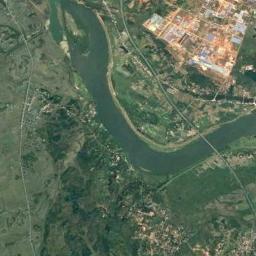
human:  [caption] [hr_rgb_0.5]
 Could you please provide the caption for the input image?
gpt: There are many trees on either side of the river .

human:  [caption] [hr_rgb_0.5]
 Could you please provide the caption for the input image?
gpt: The river goes through bare land and green grass .

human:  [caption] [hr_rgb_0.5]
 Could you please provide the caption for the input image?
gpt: A turquoise river curved at right angles, With small islands on the river, Green mountains on both sides, Green and tan mixed fields and cities .

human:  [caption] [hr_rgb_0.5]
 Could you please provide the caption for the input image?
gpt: The dark green river with a winding bank has a channel bar and some residential areas are next to the river .

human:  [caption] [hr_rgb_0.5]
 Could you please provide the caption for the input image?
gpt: There are green meadows and many buildings near the river .